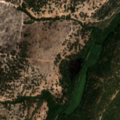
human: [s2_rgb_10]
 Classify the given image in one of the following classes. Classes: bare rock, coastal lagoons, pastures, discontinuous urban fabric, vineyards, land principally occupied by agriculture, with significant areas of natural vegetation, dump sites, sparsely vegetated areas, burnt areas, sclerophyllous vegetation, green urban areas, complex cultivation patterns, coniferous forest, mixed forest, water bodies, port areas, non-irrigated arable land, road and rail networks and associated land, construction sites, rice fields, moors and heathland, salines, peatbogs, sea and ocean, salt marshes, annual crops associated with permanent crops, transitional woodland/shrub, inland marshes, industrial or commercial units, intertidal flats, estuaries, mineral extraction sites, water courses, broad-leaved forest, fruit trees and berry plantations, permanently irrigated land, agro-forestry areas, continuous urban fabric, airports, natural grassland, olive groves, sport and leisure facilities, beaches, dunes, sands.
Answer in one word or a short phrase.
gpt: continuous urban fabric